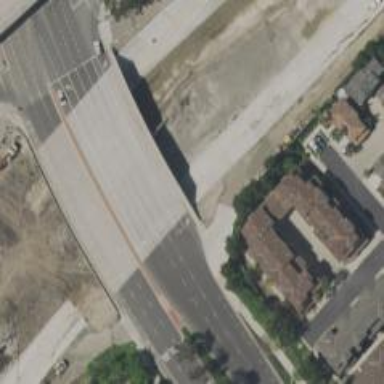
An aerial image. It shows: Primary link highway with asphalt surface.